Field crop: maize
Growth stage: 2
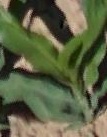
Species: maize